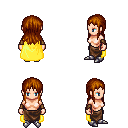
a pixel art fantasy rpg character, female body template, human, light skin, yellow cape, robe skirt, brunette unkempt hairstyle, cloth bracers, metal boots, four views (front, back, left, right), 2x2 character sprite sheet, small pixel art, hard edges, no anti-aliasing